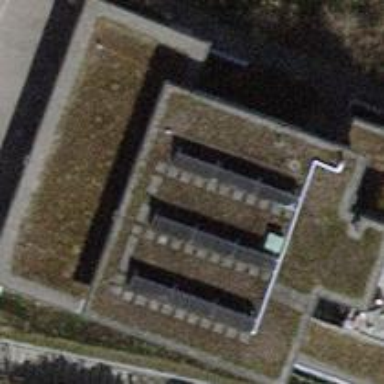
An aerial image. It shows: Building with flat roof.